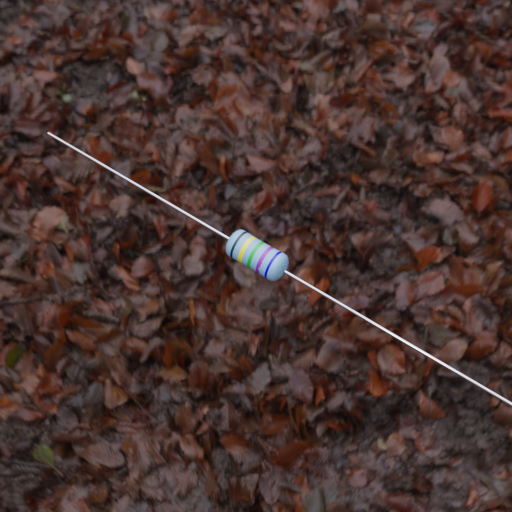
Resistor colour bands (in order): black, yellow, green, violet, blue